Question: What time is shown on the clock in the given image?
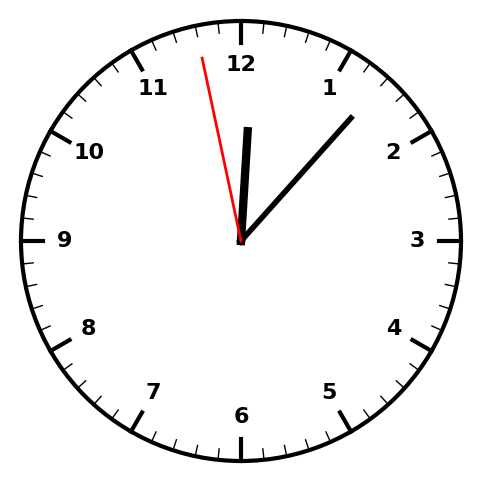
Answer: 12:06:58